На рисунке (a) показана решётка, состоящая из 24 резисторов с одинаковым сопротивлением. На рисунке (b) участок $PQ$ — последовательно соединённые источник питания с ЭДС $\mathcal{E}=3.00~\text{В}$ и внутренним сопротивлением $r=2.00~\text{Ом}$, резистор $R'=28~\text{Ом}$ и диод, ВАХ которого показана на рисунке (c). Концы $P$ и $Q$ подключают к точкам $E$ и $G$ решётки резисторов, при этом напряжение на диоде оказывается равным $U_D=0.86~\text{В}$.
Найдите напряжение $U_{EA}$ между точками $E$ и $A$ решётки. Теперь концы $P$ и $Q$ подключают к точкам $B$ и $D$ решётки.
Найдите ток $I_D$ через диод и напряжение $U_{EG}$ между точками $E$ и $G$ решётки.
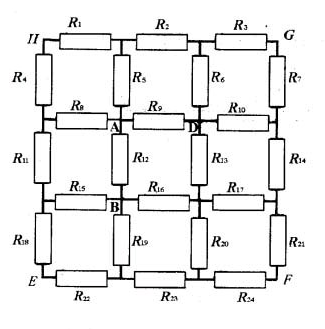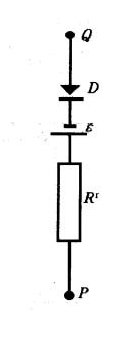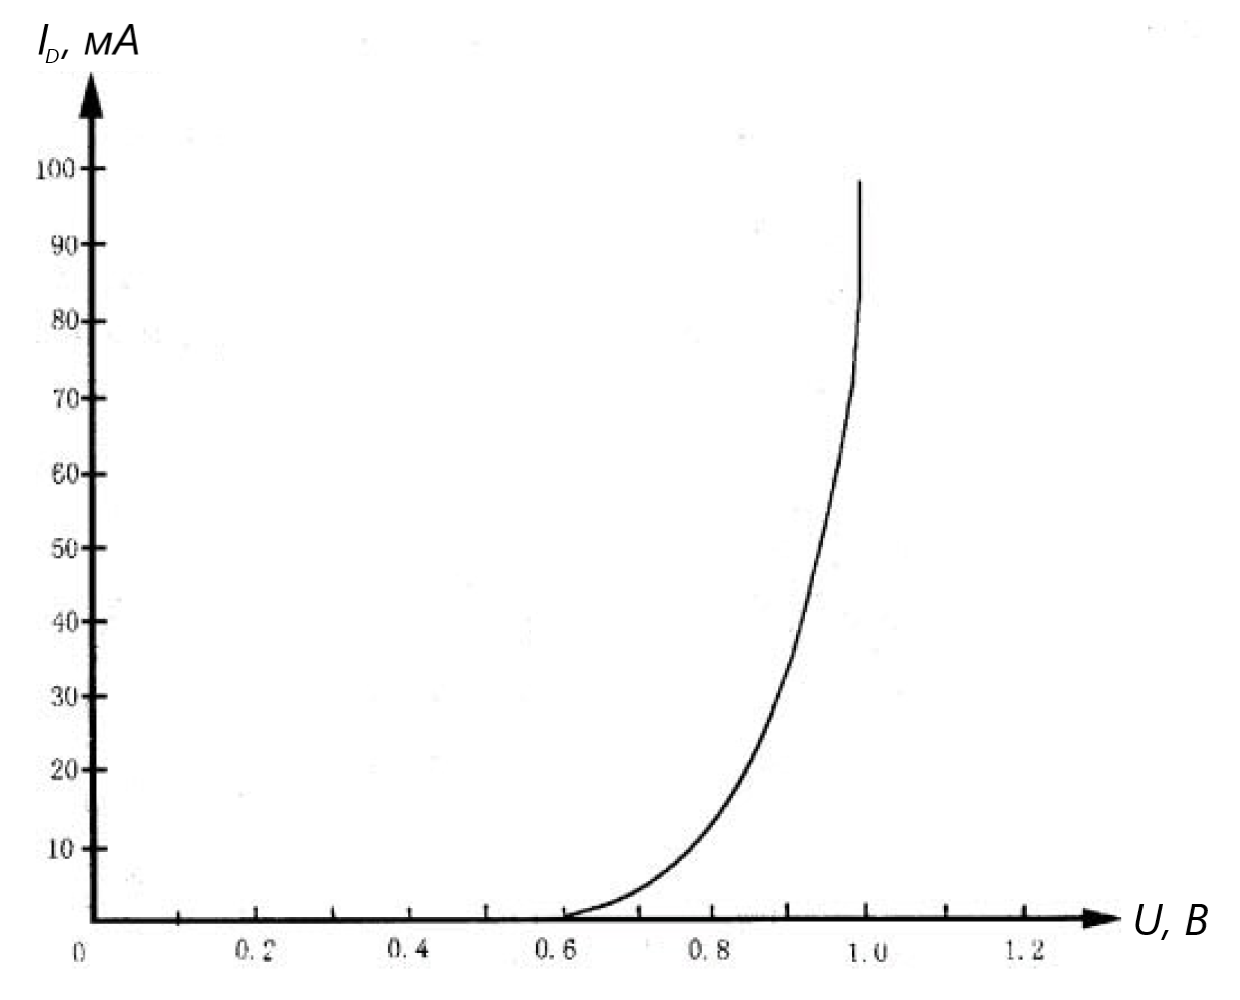
Найдите напряжение $U_{EA}$ между точками $E$ и $A$ решётки.
Ответ: \[U_{EA}=0.695~\text{В}.\]

Найдите ток $I_D$ через диод и напряжение $U_{EG}$ между точками $E$ и $G$ решётки.
Ответ: \[I_0=40.5~\text{мА},\\U_{EG}=0.52~\text{В}.\]
Темы:
T, Электричество, Расчет сложных цепей, Китайские